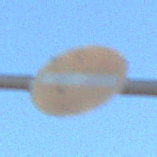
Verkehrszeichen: VerbotDerEinfahrt
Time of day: MorningAfternoon
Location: Outdoor (Nature)
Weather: PartlyCloudy
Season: NotSpecified
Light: Natural